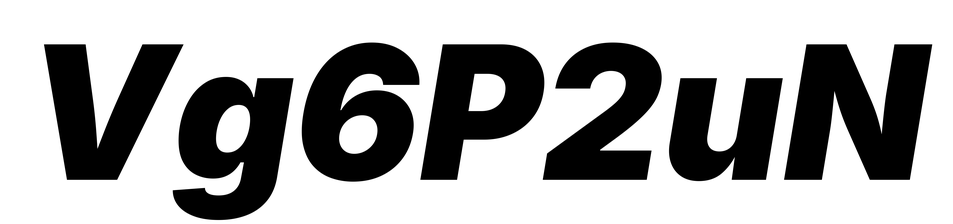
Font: Inter-Italic_Black_Italic